Question: We're using an session state service/ASP.Net Session state. We know were having problems with this as it's been abused in the past, too much stored in session state too often, so were in the process of moving onto a more scalable system.
In the meantime, though, we're trying to get our heads around how a session state service and . But <URL> seem to go into any details.
Specifically I want to know:
- -
by , I mean this one:

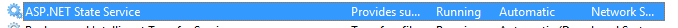
Answer: There is no limit beyond that of the machine hosting the service. If it has 16 gigs of RAM, assuming a few gigs are used for other processes / the OS / etc., there would be something like 13 GB of memory available for the session data. The data is not persisted to disk so the data only ever exists in RAM / memory; this is why when you restart the service all sessions are gone. The memory is volatile and works like a RAM disk.
If you're reaching the memory limits of the machine hosting your session state service, you are either storing too much data per user, or have too many users storing a little data. You're already on the right track as the next step is moving to a distributed session state provider to scale correctly. This is often achieved via a distributed caching system which comes with a session state provider, or by writing your own provider against said system.
There is no per-user limit on data, but note that out of process communication always happens via serialization. Therefore, there is a practical limit as serializing/deserializing a gig of user data per request is going to be very slow no matter how you approach it.